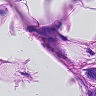
Metastatic tissue present: yes